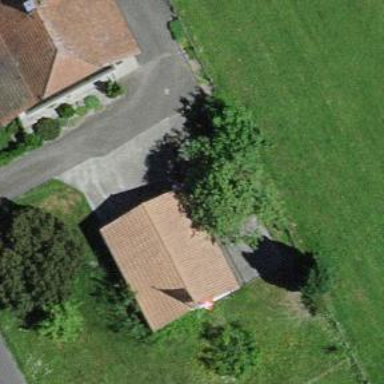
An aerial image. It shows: Garage building.